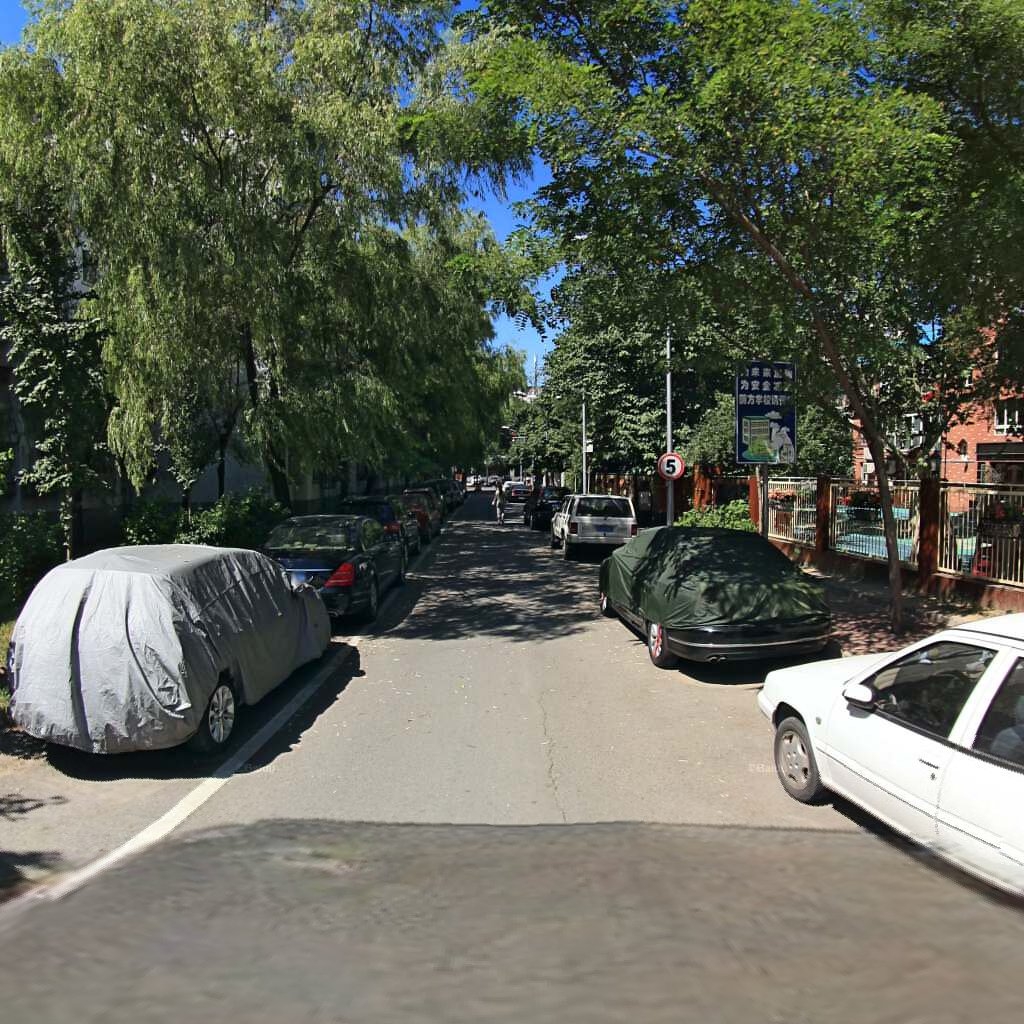
Region: Haidian
Road damage annotations: longitudinal crack